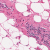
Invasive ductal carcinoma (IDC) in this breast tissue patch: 0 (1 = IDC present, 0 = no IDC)